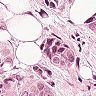
Metastatic tissue present: yes